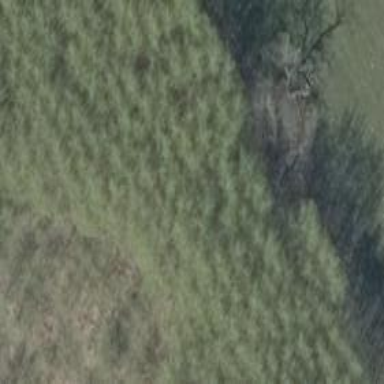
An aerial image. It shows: Deciduous broadleaved tree.